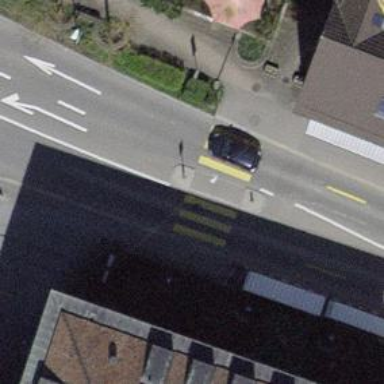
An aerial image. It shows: Footway with zebra crossing.